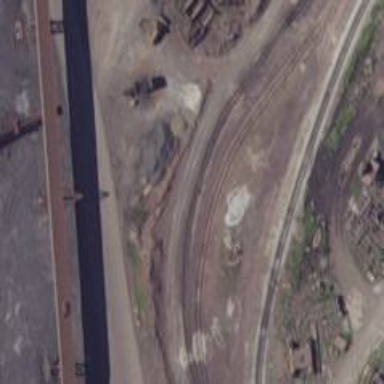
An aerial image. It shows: Railway spur service.